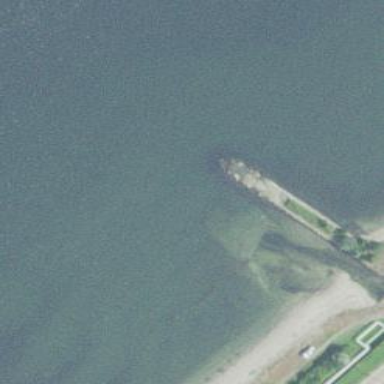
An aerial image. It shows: Breakwater constructed of rocks.